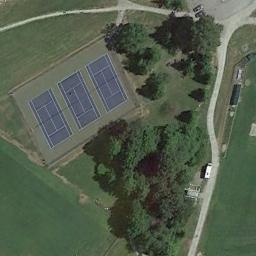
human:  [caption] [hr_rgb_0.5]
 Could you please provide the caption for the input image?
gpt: There are many trees near the tennis court on the lawn .

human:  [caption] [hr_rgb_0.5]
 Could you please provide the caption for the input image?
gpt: The tennis court was shaded by a large tree .

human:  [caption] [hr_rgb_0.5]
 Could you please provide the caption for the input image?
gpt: The tennis court is on the grass next to some trees .

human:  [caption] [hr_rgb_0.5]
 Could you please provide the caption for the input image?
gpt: Many trees are near the tennis courts .

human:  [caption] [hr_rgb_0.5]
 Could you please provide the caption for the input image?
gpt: The tennis courts are on a green meadow with some green trees .